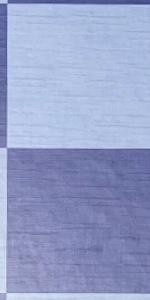
Label: Empty